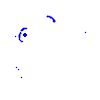
Particle: proton